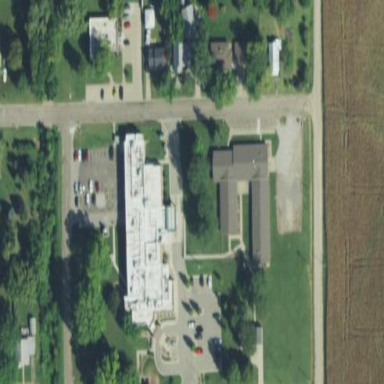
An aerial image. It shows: Hospital providing healthcare services.